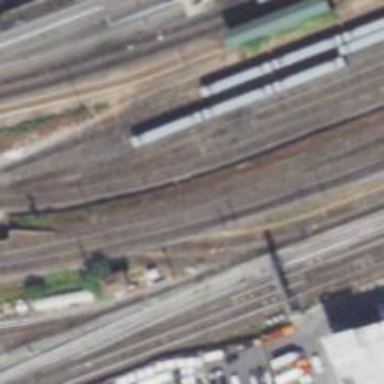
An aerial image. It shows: Railway track.